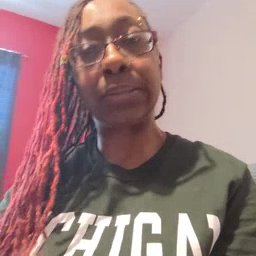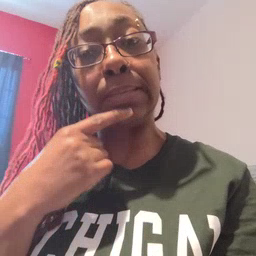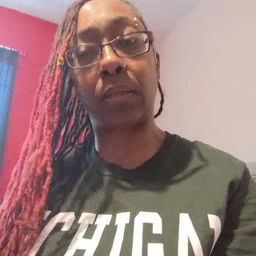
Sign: say